Question: I want to delete min Id if there is multiple employeeId. How can i do that in sQL query? Attacted my SQL query result
'''
delete @CompPayDetEE where exists (select 1 from @CompPayDetEE group by AppEmployeeId )
'''

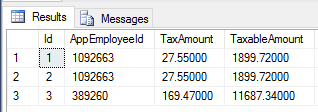
Answer: This should work. I am retaining all max ids and deleting the remaining rows:
'''
DELETE FROM Yourtable
WHERE id NOT IN
(
SELECT MAX(id)
FROM Yourtable
GROUP BY AppEmployeeID
);
'''